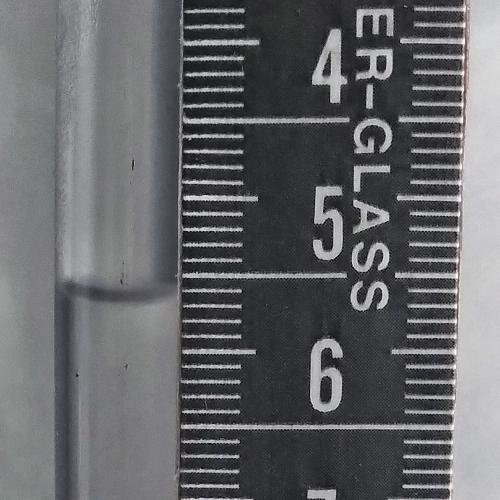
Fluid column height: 5.6 cm